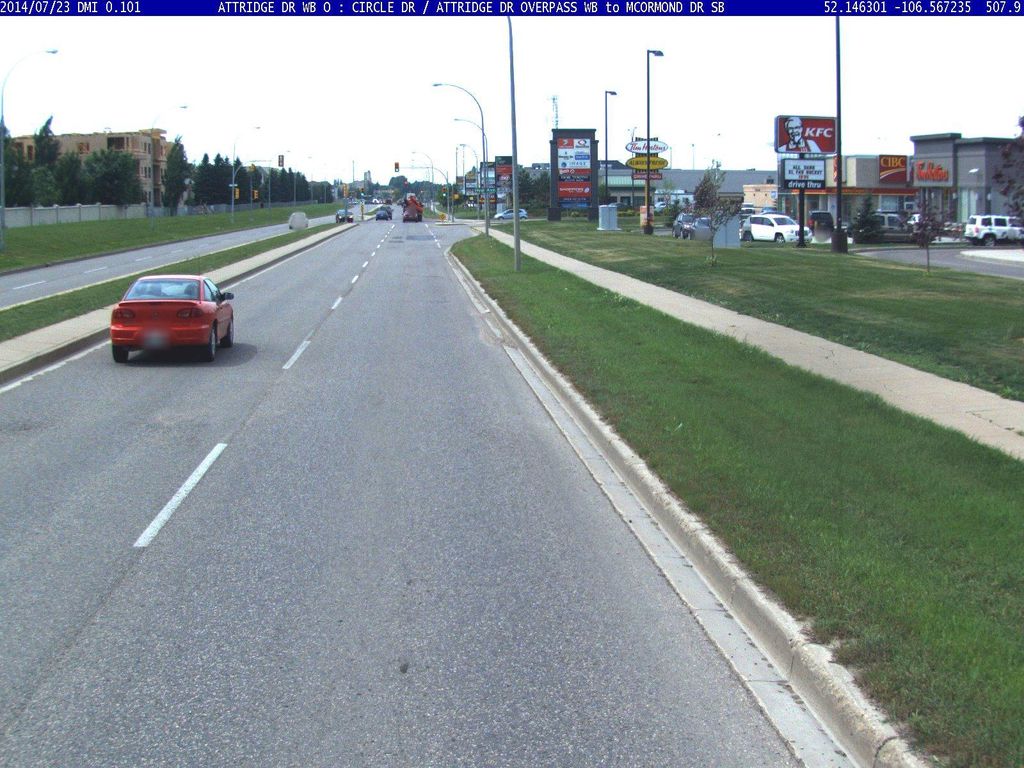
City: saskatoon